Lunar surface albedo tile
Center latitude: 36.042
Center longitude: 39.092
Resolution (meters per pixel, mean): 111.06
Tile area (km^2): 11666.87
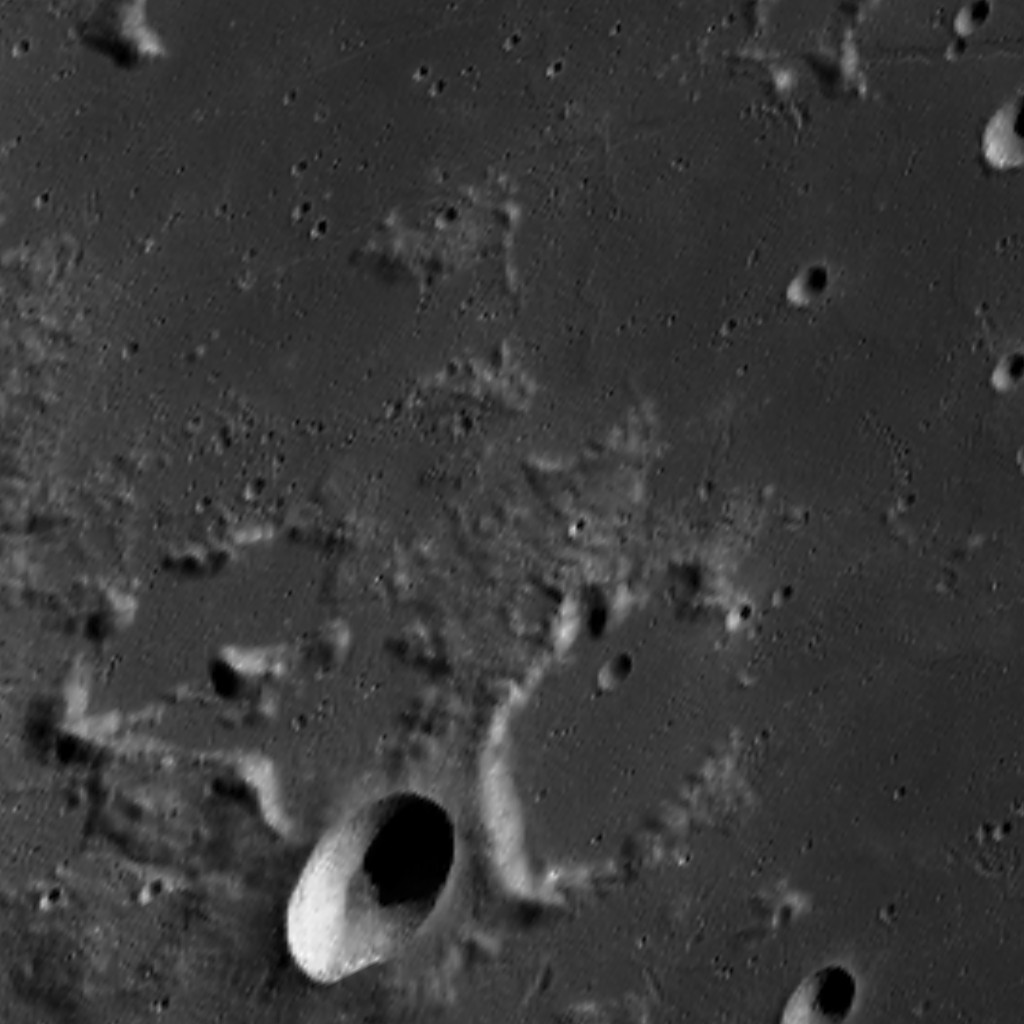